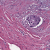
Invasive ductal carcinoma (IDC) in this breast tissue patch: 1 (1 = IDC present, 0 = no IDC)